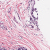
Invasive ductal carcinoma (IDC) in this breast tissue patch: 0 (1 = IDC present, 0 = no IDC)